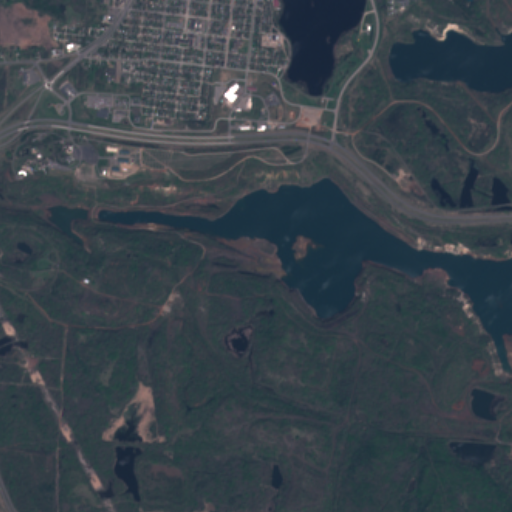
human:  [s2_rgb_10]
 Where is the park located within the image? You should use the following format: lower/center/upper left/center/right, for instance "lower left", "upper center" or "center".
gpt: The park is located in the upper right of the image.
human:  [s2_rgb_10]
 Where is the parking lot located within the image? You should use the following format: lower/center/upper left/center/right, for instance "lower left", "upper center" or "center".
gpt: The parking lot is located in the upper left of the image.
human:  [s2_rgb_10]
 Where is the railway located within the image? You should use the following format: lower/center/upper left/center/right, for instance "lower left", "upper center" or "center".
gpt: The railway is located in the upper left of the image.
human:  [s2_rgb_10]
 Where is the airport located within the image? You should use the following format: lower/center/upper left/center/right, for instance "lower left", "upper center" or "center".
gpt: There is no airport in the image.